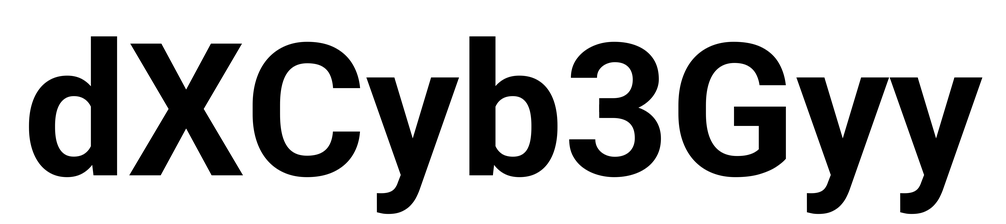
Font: Roboto_Bold